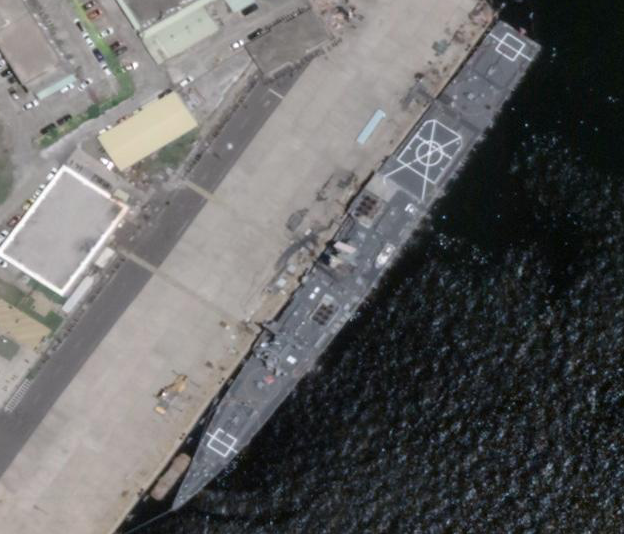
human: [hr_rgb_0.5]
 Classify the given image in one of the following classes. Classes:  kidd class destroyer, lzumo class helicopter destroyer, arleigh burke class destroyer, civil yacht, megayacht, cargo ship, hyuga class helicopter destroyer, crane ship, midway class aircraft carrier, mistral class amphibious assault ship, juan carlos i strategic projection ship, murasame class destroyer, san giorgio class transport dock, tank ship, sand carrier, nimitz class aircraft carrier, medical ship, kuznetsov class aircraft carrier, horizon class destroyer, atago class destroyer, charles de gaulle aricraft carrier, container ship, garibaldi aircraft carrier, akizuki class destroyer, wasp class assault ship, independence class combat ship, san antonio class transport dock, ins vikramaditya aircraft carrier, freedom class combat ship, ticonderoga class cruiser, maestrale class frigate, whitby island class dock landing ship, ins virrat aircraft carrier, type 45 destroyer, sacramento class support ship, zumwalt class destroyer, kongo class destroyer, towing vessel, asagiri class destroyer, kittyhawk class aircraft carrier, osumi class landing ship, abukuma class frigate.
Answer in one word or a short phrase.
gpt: Kidd class destroyer